Field crop: maize
Growth stage: 2
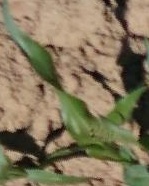
Species: maize